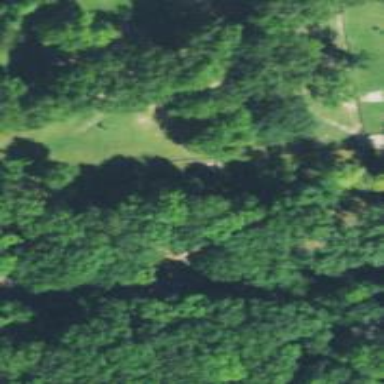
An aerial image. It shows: Disc golf tee.